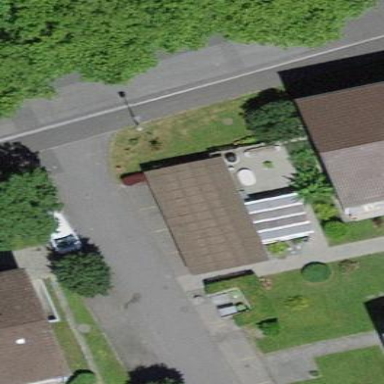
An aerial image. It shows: Parking area with roof building.